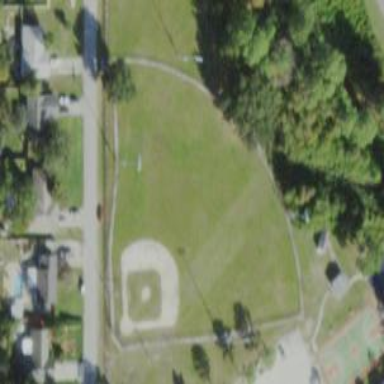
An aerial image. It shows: Baseball pitch for leisure land activities.